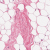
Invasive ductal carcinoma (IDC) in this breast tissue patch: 0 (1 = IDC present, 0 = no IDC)